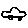
Label: car